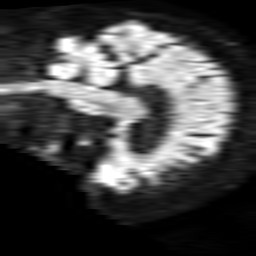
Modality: TRACE
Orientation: sagittal
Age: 85
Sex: female
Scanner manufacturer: philips
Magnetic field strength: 1.5 T
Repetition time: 3.391 s
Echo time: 0.06922 s